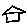
Label: house